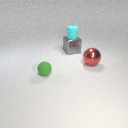
small green rubber sphere to the left of large red metal sphere